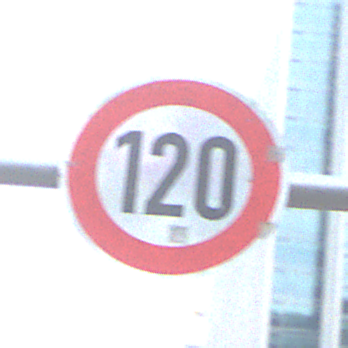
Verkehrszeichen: Geschwindigkeit120
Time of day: MorningAfternoon
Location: Outdoor (Urban)
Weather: PartlyCloudy
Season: NotSpecified
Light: Natural